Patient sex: M
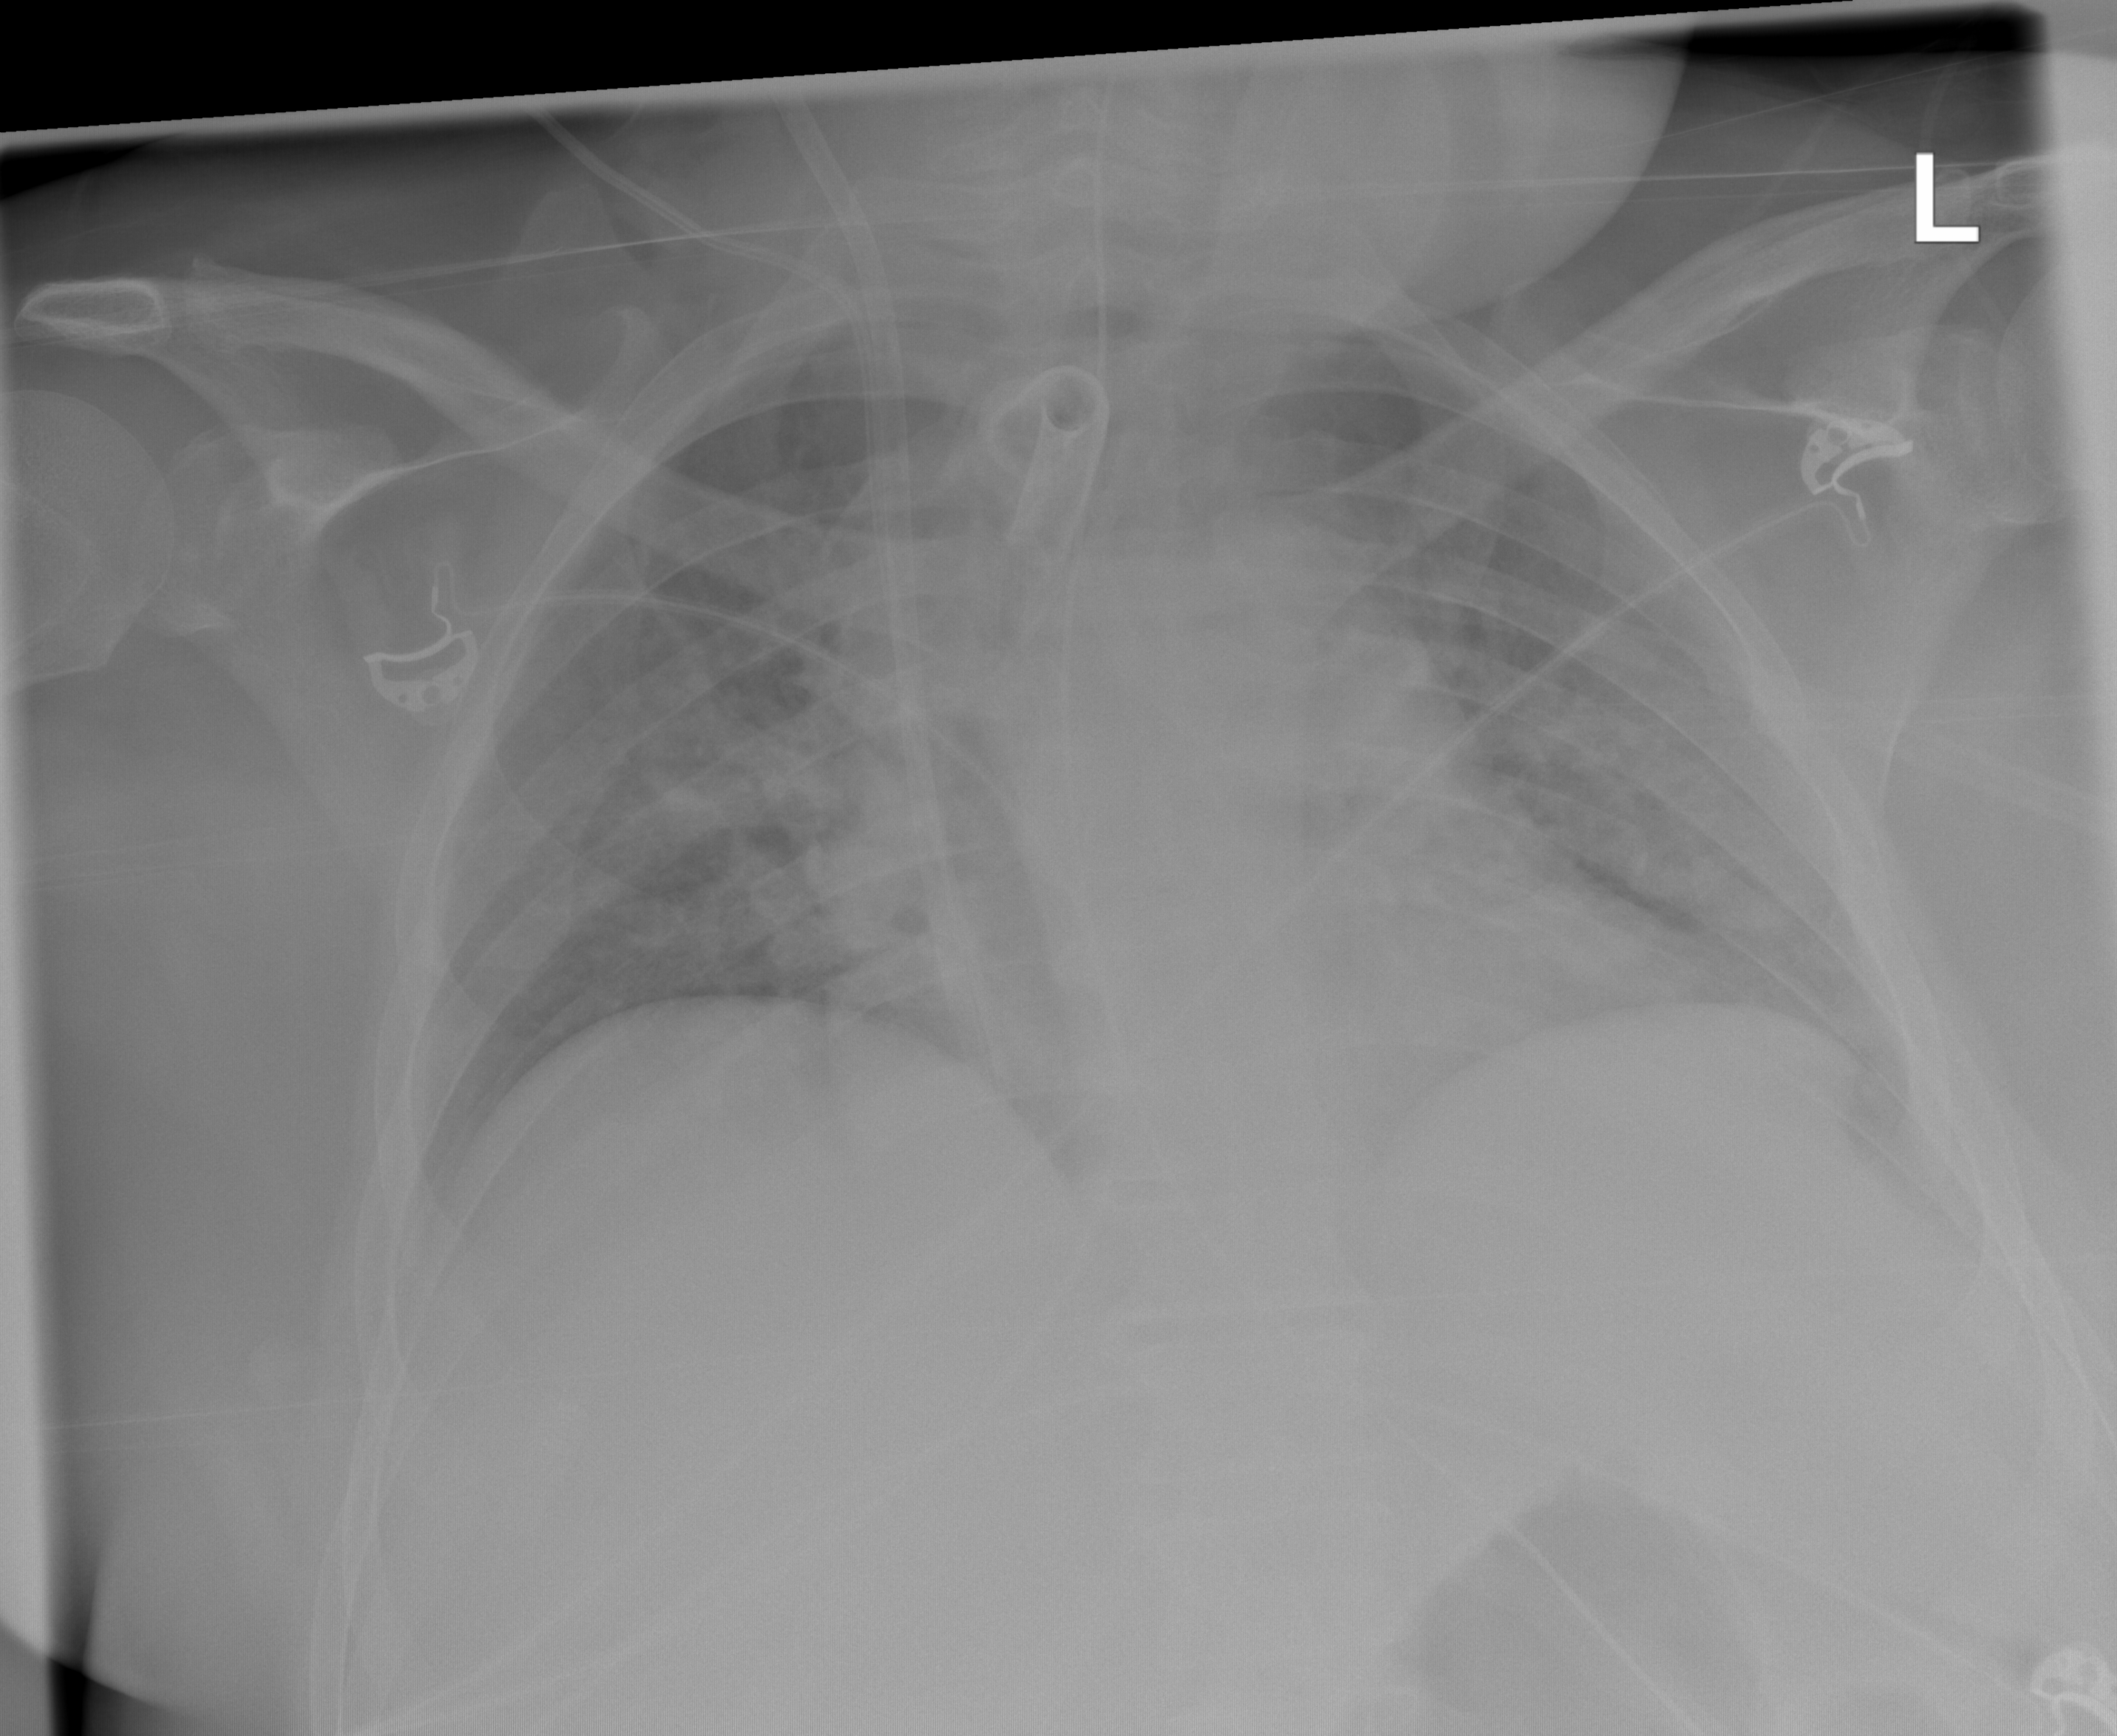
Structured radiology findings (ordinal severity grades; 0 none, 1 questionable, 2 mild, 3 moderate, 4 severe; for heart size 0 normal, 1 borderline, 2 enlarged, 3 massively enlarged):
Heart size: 2
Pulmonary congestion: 2
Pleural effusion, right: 0
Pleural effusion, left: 0
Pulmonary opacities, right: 0
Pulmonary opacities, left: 0
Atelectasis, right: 0
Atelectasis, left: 0